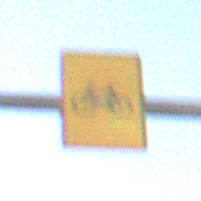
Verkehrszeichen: RadverkehrOhnePfeilsymbol
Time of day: SunriseSunset
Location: Outdoor (RoadRail)
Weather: Clear
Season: NotSpecified
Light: Natural